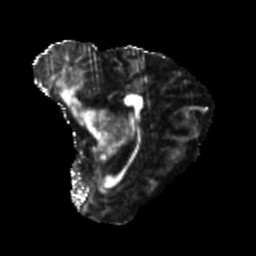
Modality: FA
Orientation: sagittal
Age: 40
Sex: female
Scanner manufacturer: siemens
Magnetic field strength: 3 T
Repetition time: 5.25 s
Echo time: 0.08 s